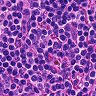
Metastatic tissue present: no